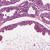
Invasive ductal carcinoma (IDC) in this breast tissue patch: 0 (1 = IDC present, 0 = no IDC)